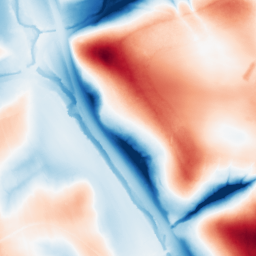
Category: classical
Decomposition family: uniform
Decomposition parameters: size: 100
Upsampling method: quadratic
Upsampling parameters: scale: 2
Upsampling scale: 2